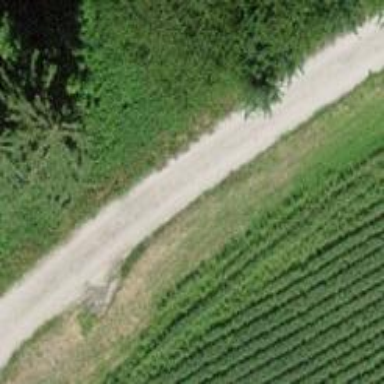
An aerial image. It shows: Agricultural track with grade 2 tracktype suitable for agricultural vehicles.